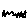
Label: zigzag